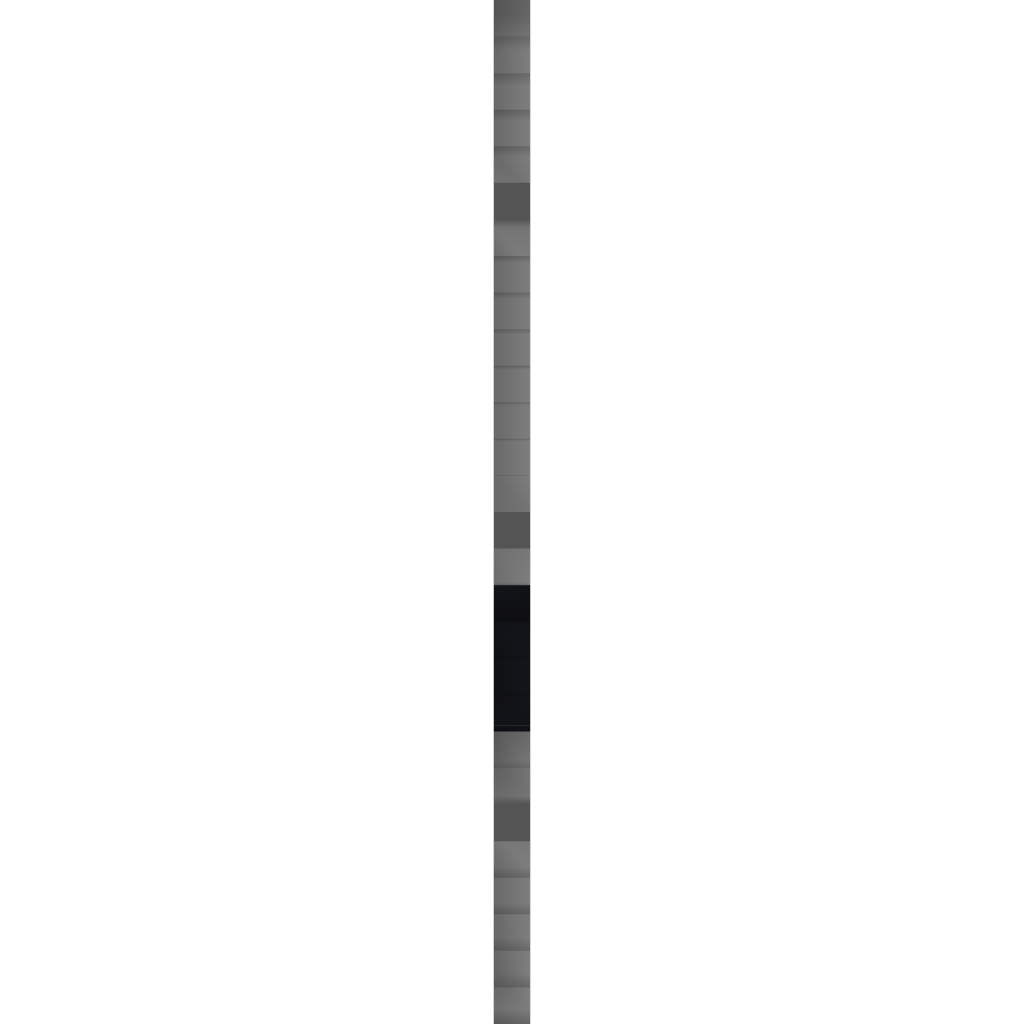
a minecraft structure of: Skull Man